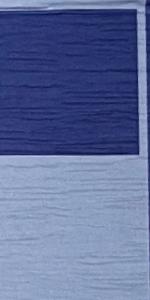
Label: Empty